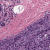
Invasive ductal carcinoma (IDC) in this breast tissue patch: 0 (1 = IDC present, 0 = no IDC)